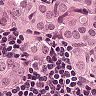
Metastatic tissue present: yes